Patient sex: F
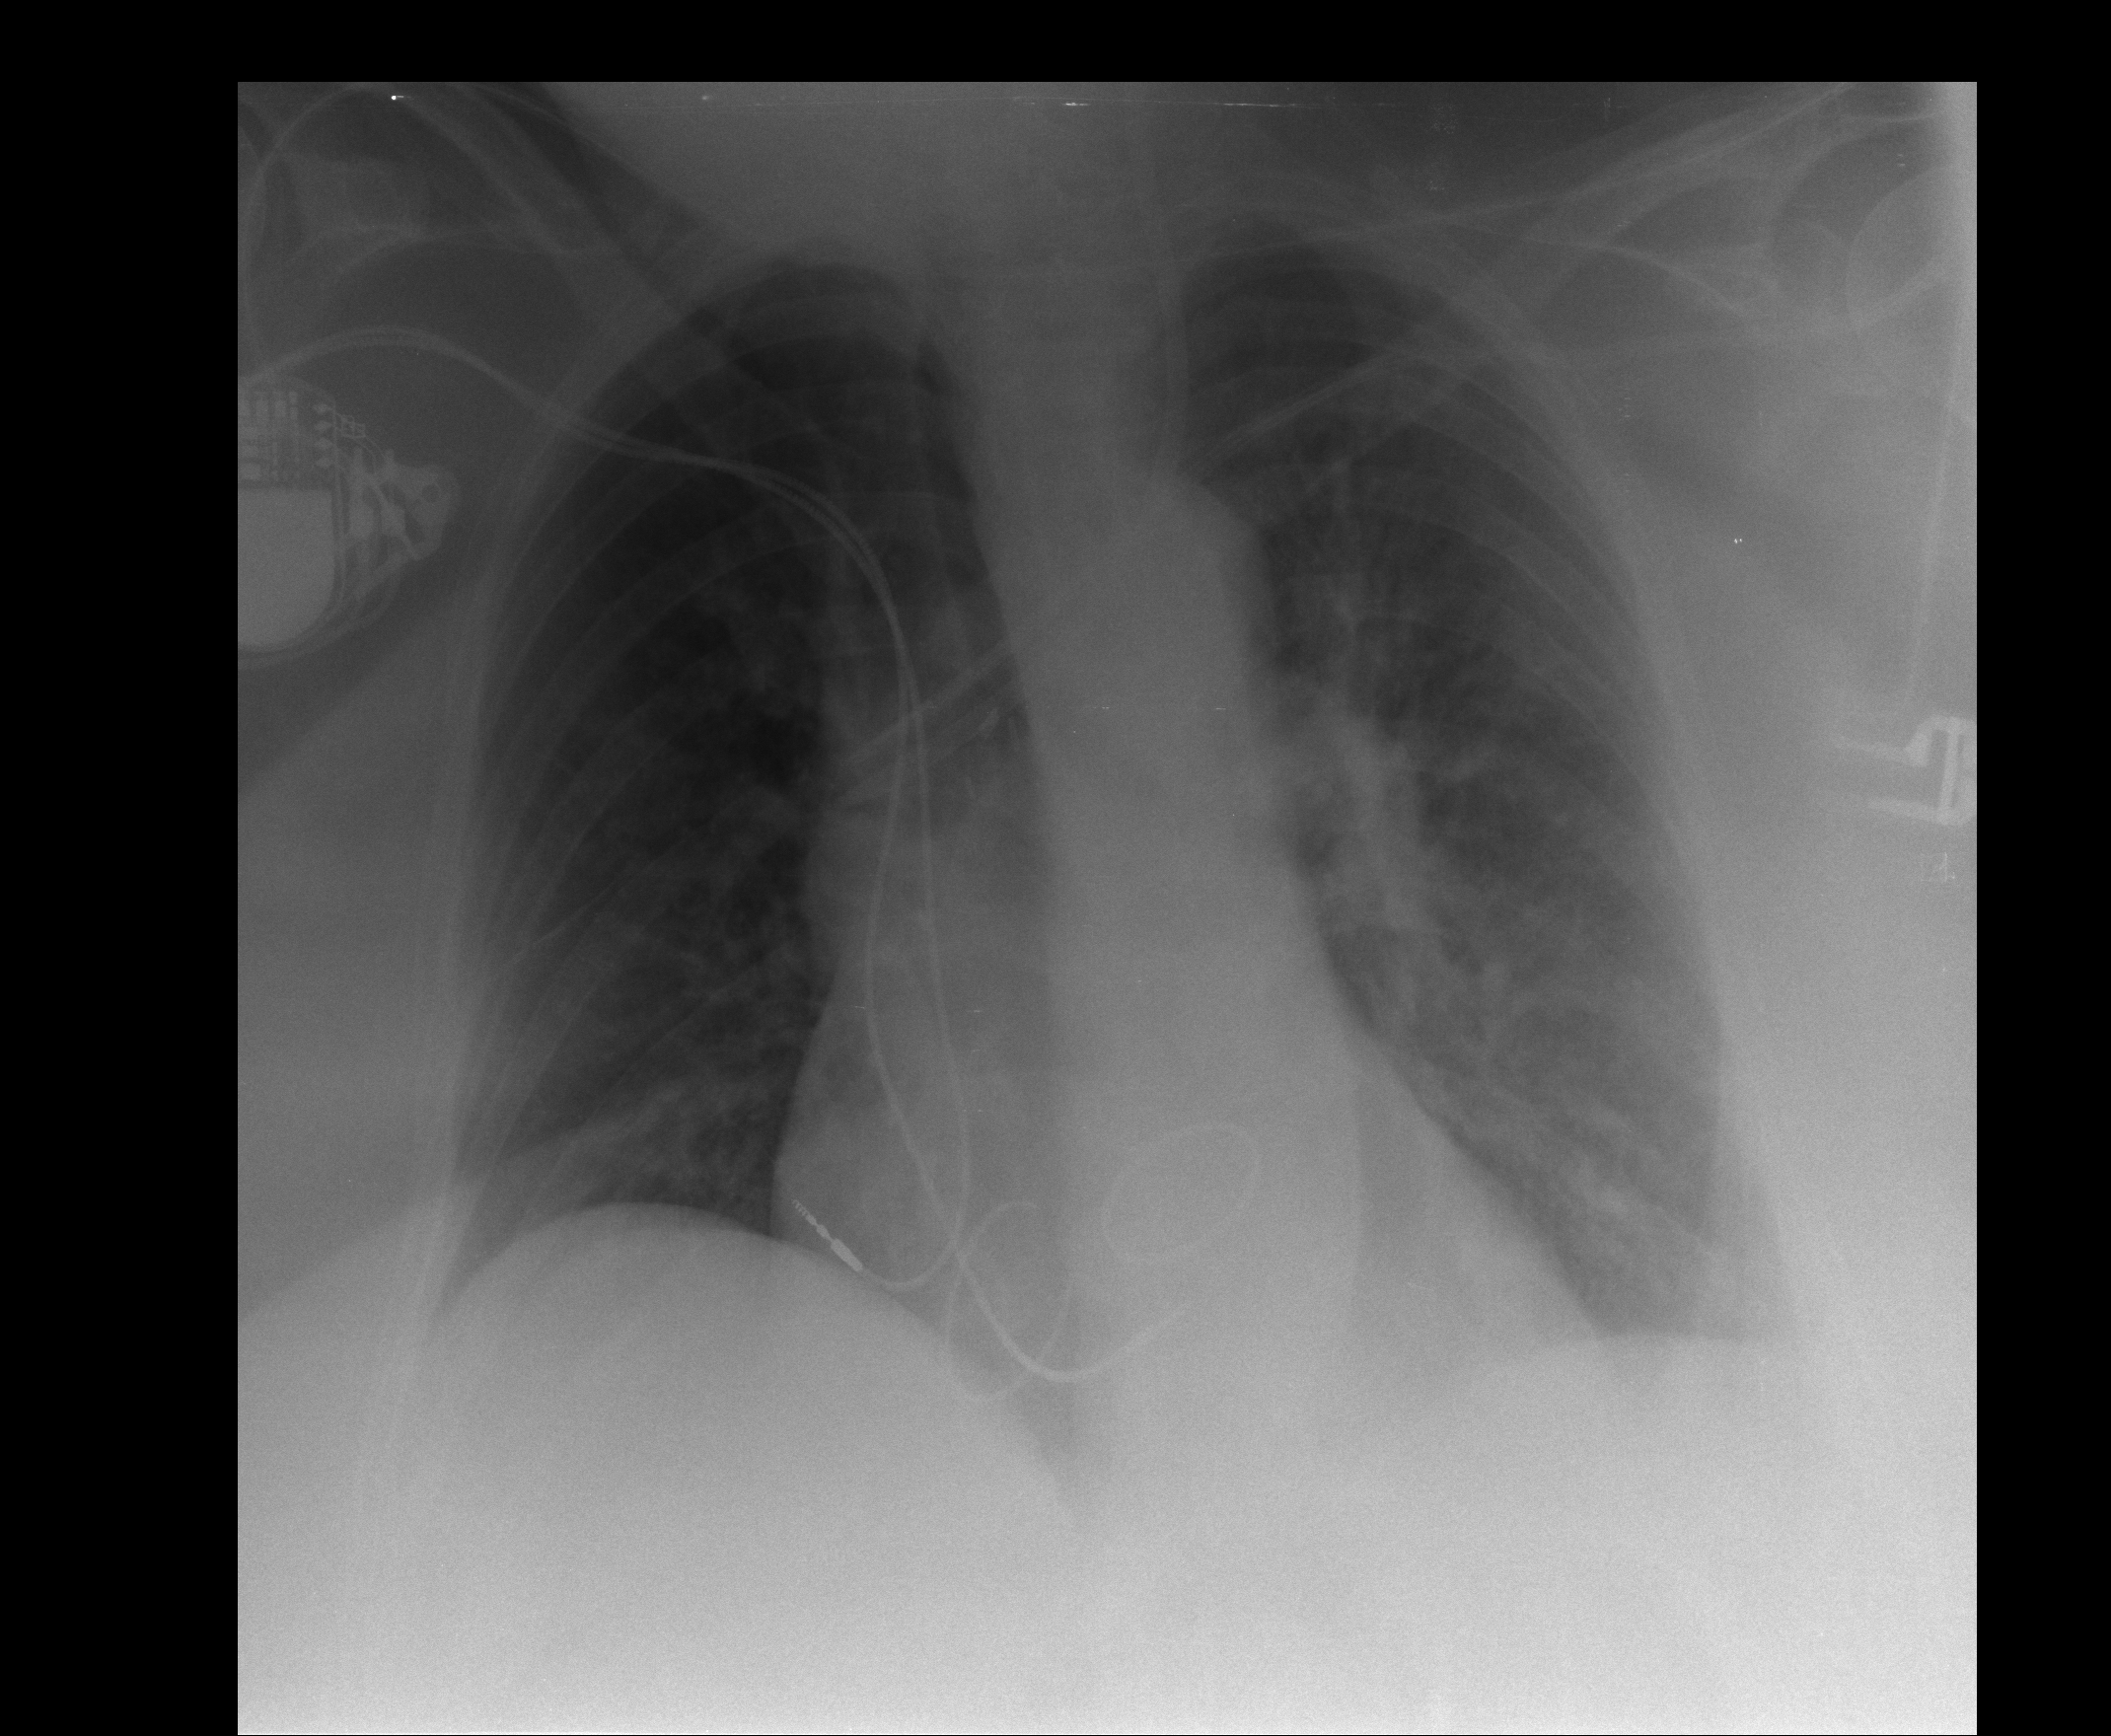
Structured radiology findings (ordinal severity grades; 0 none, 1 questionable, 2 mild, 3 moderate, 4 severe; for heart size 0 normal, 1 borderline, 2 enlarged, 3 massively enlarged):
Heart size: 0
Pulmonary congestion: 2
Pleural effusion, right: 0
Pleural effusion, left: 2
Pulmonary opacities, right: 0
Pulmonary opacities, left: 2
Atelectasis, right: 2
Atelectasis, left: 2